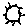
Label: sun